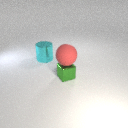
small green metal cube to the right of large cyan metal cylinder